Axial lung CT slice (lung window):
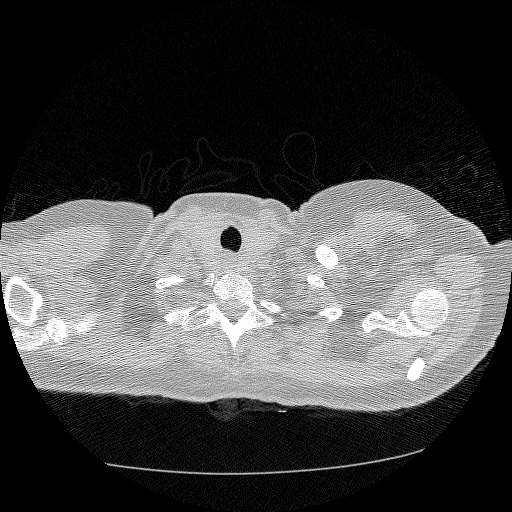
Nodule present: no